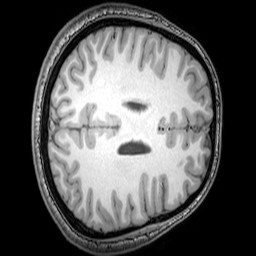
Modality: T1w
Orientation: axial
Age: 24
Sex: male
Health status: healthy
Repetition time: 0.081 s
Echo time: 0.037 s